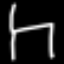
Label: chair